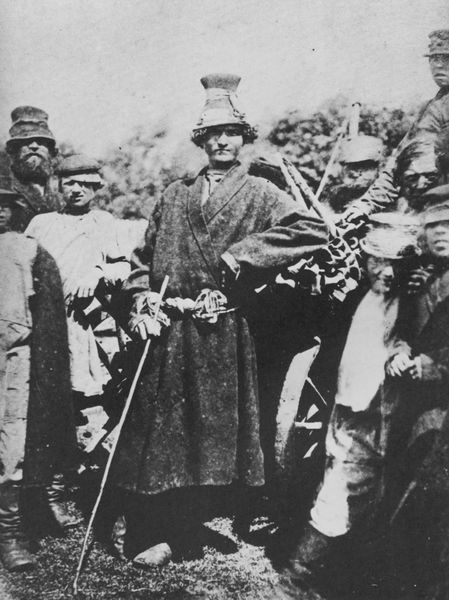
Titel: Bauern in der Gegend von Simbirsk
Künstler: Russischer Photograph
Schlagwörter: dunkel, gruppe, hand, himmel, mann, schatten, umhang, weiß, bäume, frauen, menschen, ellbogen, frau, grau, hell, holz, hut, hüte, kleid, licht, männer, schwarz, blick, gras, gürtel, fest, bart, hemd, kappe, mütze, mützen, arm, band, kleidung, knoten, mensch, blicken, porträt, stamm, sonne, haare, mantel, pose, schnur, kind, locken, arbeit, bauern, kinder, stock, topf, haltung, schuhe, stab, arbeiten, hemden, russland, tag, arbeiter, rad, wagen, krieg, junge, bauer, foto, fotografie, photographie, stolz, seil, tageslicht, asien, schwarz-weiß, stöcke, helm, stiefel, schuh, jagd, photo, helme, krieger, stiche, hirte, filz, kolonie, tradition, präsentieren, landarbeiter, ureinwohner, folklore, stocj, flüchtlinge, gegürtet, südamerika, nomade, einheimische, peru, osteuropäisch, mntel, kolonnial, arnm, urbevölkerung